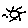
Label: sun